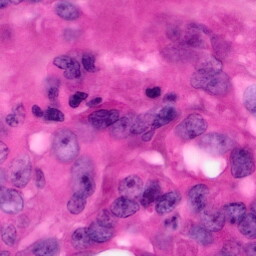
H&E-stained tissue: Pancreatic